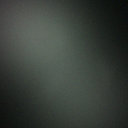
Screen state: off